Question:
'''
public class Userprofile extends Fragment {
private FragmentUserprofileBinding binding;
FirebaseAuth firebaseAuth;
FirebaseDatabase db= FirebaseDatabase.getInstance();
public View onCreateView(@NonNull LayoutInflater inflater, ViewGroup container, Bundle savedInstanceState) {
binding = FragmentUserprofileBinding.inflate(inflater, container, false);
View root = binding.getRoot();
View view = inflater.inflate(R.layout.fragment_userprofile, container, false);
AppCompatDelegate.setDefaultNightMode(AppCompatDelegate.MODE_NIGHT_NO);
String x= phoneNoClass.getMobileNoOfDoctor();
binding.logout.setOnClickListener(new View.OnClickListener() {
@Override
public void onClick(View v) {
firebaseAuth.signOut();
}
});
DatabaseReference roat=db.getReference("DoctorData").child("<PHONE>");
roat.get().addOnCompleteListener(new OnCompleteListener<DataSnapshot>() {
@Override
public void onComplete(@NonNull Task<DataSnapshot> task) {
if (task.isSuccessful()){
Toast.makeText(getContext(), "updating....."+task.getException(), Toast.LENGTH_SHORT).show();
String uname=String.valueOf(task.getResult().child("name").getValue());
binding.UserName.setText(uname);
}else {
Toast.makeText(getContext(), "unable"+task.getException(), Toast.LENGTH_SHORT).show();
}
}
});
return view;
}
@Override
public void onDestroyView() {
super.onDestroyView();
binding = null;
}
}
'''
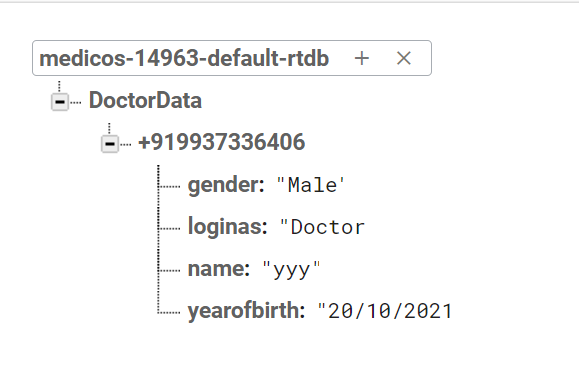
Answer: According to your comment:
> yes the result is showing in the log but not in the app.
The problem isn't related to Firebase, it's a problem related to the way you are using data binding. So the simplest solution is to use View's <URL> method to refer to your 'UserName' TextView.